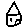
Label: house